Question: Would you please help me sort this following problem out? I've been stuck here for a while.
I have the data as below. You can see there are 3 loops (column A, B and C) and column D contains the computed values that I want at the index continuous positions.

However these indexes are not continuous at all. You can see at 3rd-loop (column C), it nicely goes from 1-4 but then the next loop it misses 3...and so on. Consequently, the 2nd-loop doesn't go nicely also. These non-continuous are marked by red number or line...
What I want is the interpolated values in column D in case there are a gap between them, a simple interpolation is already great for me.
Say my loops go from 1:nA, 1:nB and 1:nC. For this very short example, nA=2, nB=3, nC=4 but my true data is up to hundreds...
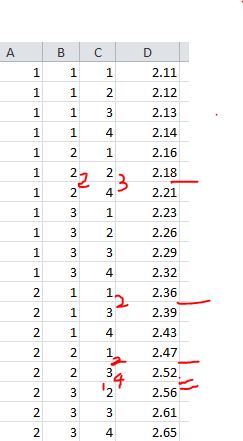
Answer: Suppose you have in variable 'A' the first set of indices, in 'B' the second set of indices, in 'C' the third set of indices, and in 'D' the values. First, you need to put those in order in an array, then interpolate the missing values:
'''
%'Calculate the max indices'
nA = max(A);
nB = max(B);
nC = max(C);
%'Calculate the linear indices out of subscripts'
I = nB*nC*(A(:)-1) + nC*(B(:)-1) + C(:);
%'Interpolate the values'
V = interp1(I, D(:), transpose(1:nA*nB*nC), 'linear');
'''
You can try fancier interpolation methods by consulting the help: <URL>